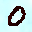
Label: 0